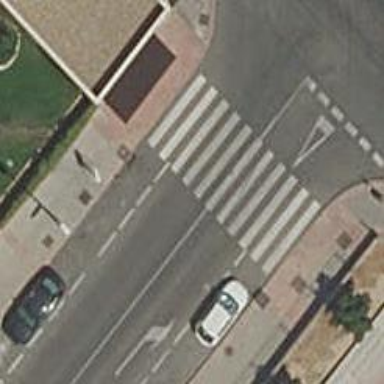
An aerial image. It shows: Zebra crossing on the road.